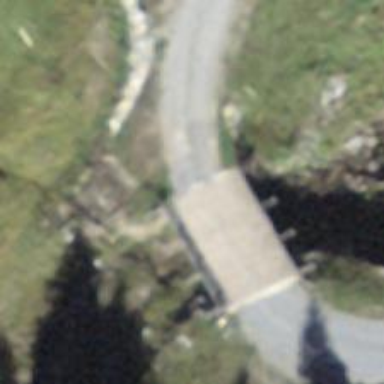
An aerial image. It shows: Track road on bridge.